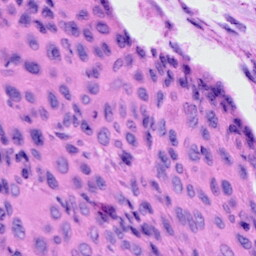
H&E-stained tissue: Cervix